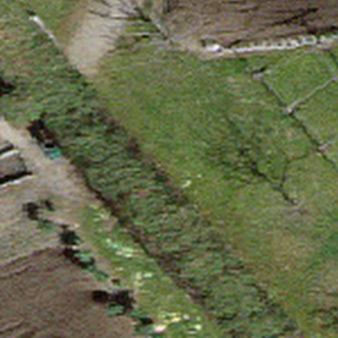
Label: other